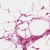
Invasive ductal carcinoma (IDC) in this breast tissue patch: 0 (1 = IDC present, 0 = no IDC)